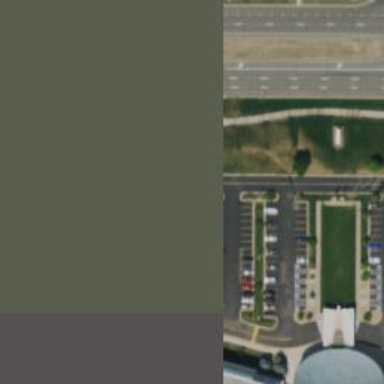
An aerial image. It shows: Parking space.